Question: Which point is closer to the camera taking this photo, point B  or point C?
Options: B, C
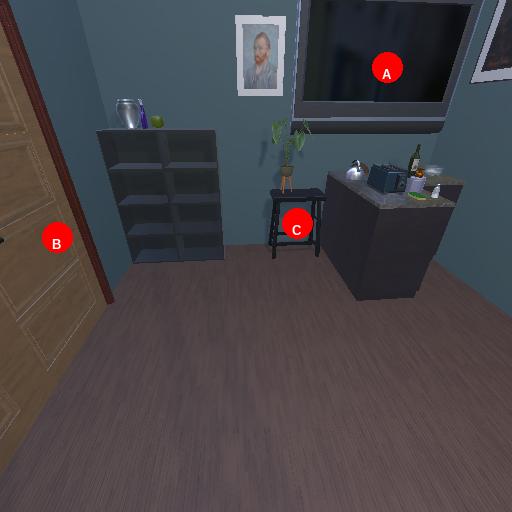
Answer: B